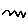
Label: zigzag